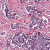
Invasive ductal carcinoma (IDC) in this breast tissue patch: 1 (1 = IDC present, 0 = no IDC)